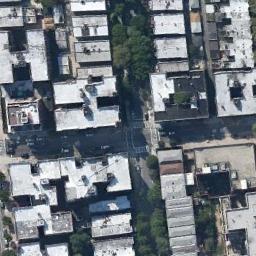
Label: dense_residential